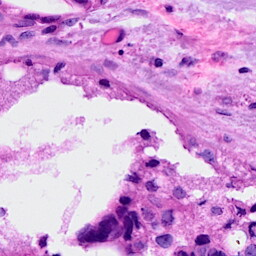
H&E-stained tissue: Breast